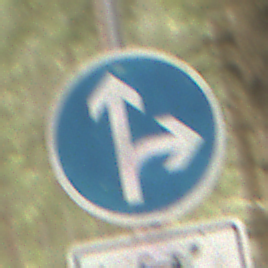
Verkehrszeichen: VorgeschriebeneFahrtrichtungGeradeausOderRechts
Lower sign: EinspurigeFahrzeugeFrei4
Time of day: MorningAfternoon
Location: Outdoor (Nature)
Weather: Overcast
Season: Winter
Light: Natural